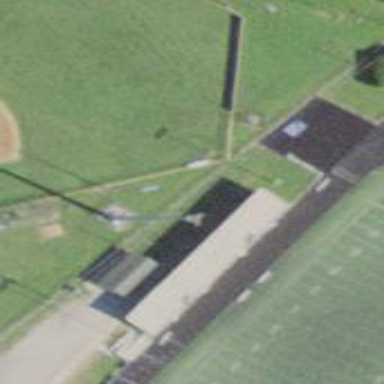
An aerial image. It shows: Bleachers on leisure land.